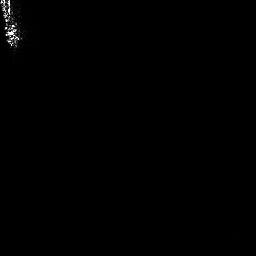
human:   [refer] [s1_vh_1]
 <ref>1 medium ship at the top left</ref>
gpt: <box>[[0, 0, 8, 18, 0]]</box>